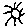
Label: sun